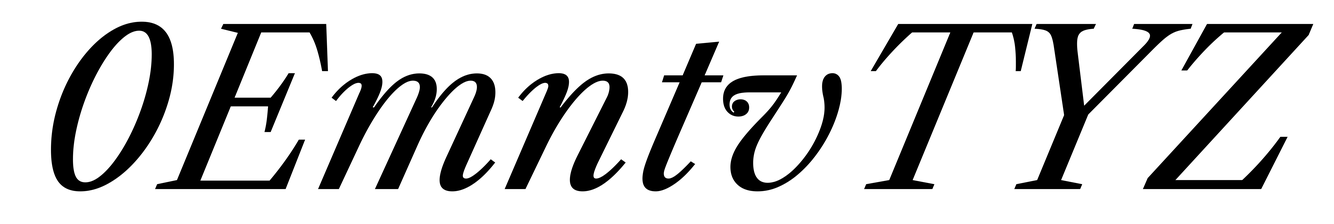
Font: LibreCaslonText-Italic_Italic